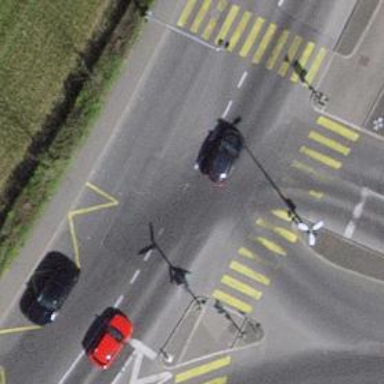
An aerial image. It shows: Road with traffic signals.